Field crop: maize
Growth stage: 1
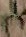
Species: atriplex